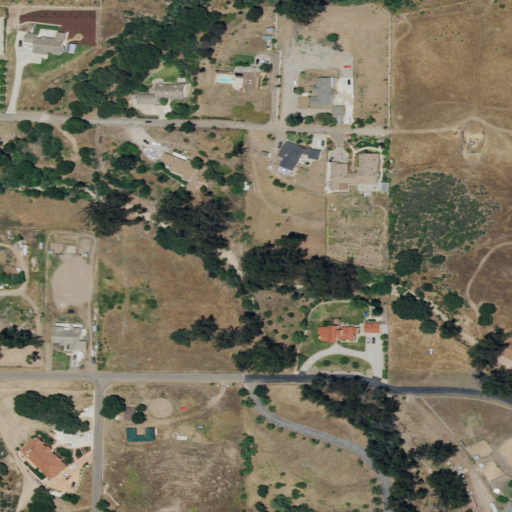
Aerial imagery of valley in California named Solomon Canyon containing shrub, grassland, open development, low intensity development, mixed forest, and medium intensity development